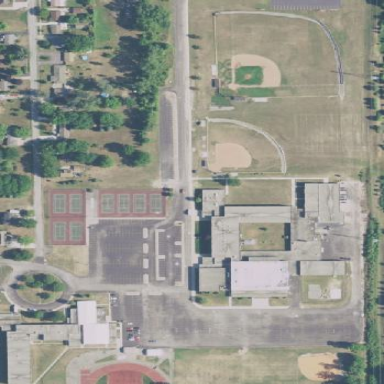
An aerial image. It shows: School.